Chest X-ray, AP view. Patient: 63 years old, sex M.
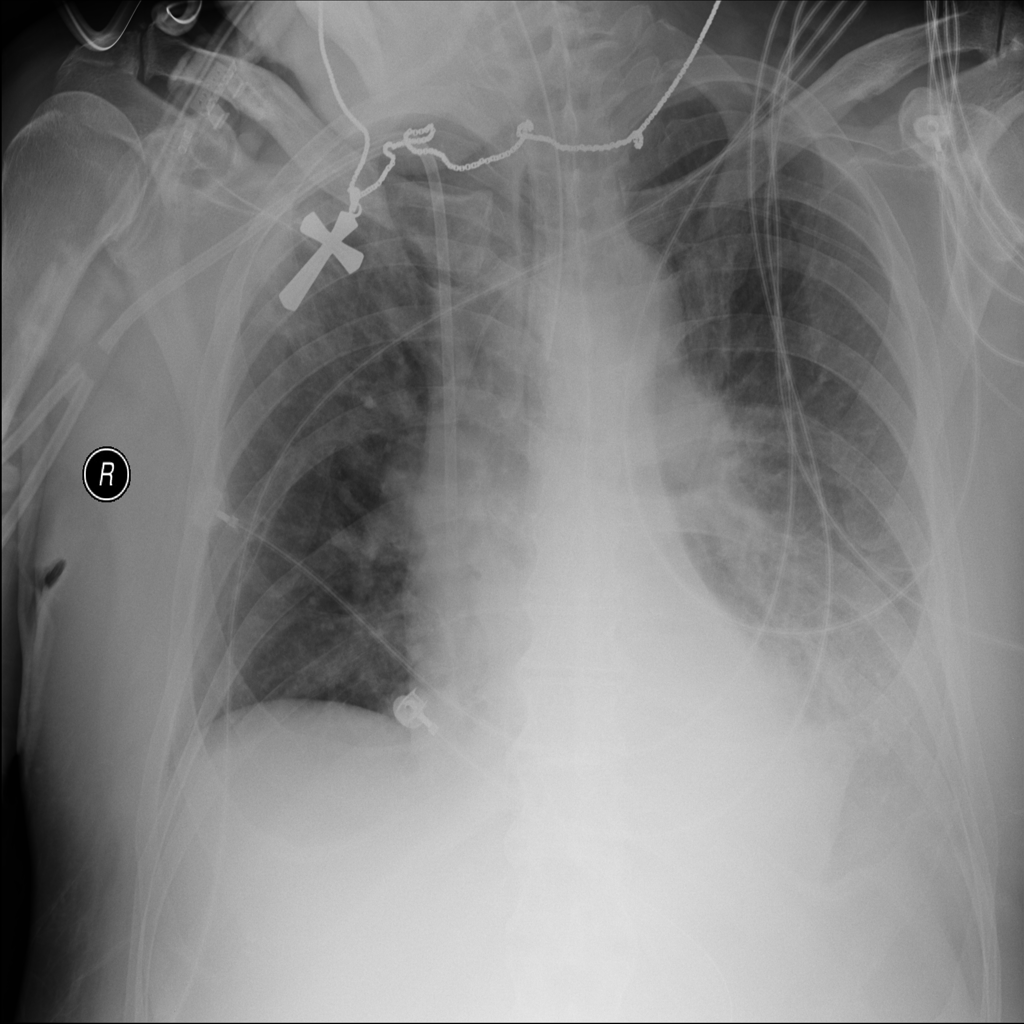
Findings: Atelectasis, Effusion, Infiltration